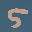
Label: 5